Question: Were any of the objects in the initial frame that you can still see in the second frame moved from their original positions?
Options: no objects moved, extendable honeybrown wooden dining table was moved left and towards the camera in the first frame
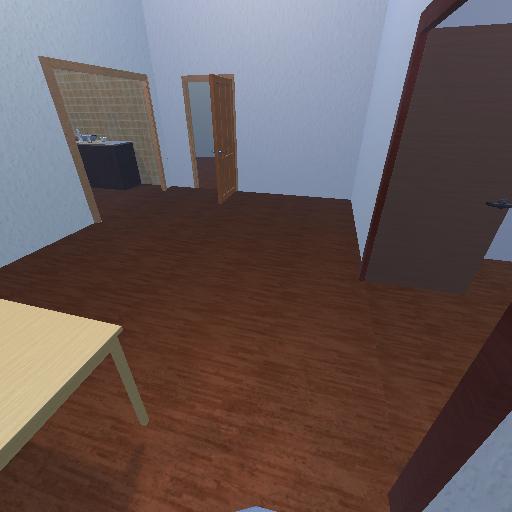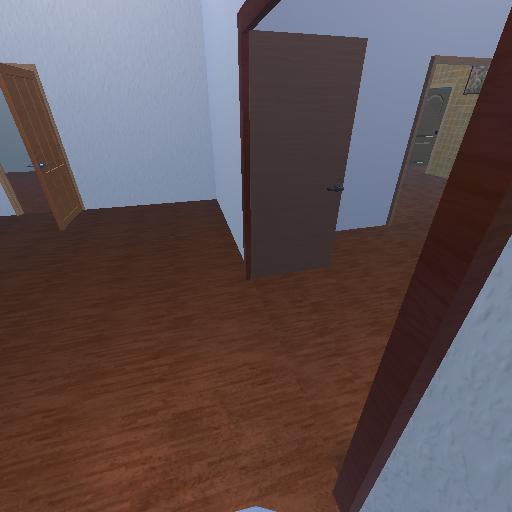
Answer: no objects moved